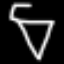
Label: diamond